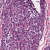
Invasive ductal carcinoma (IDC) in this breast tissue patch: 0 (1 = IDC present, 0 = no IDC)